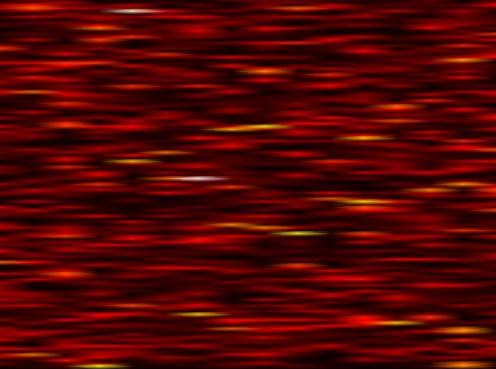
Label: WOLA